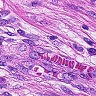
Metastatic tissue present: yes